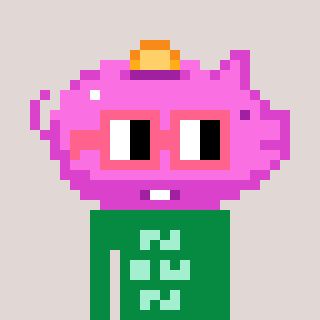
a pixel art character with square pink glasses, a piggybank-shaped head and a green-colored body on a warm background